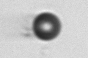
Label: bead